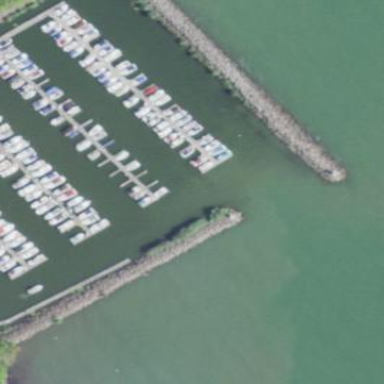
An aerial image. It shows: Breakwater constructed of rocks.